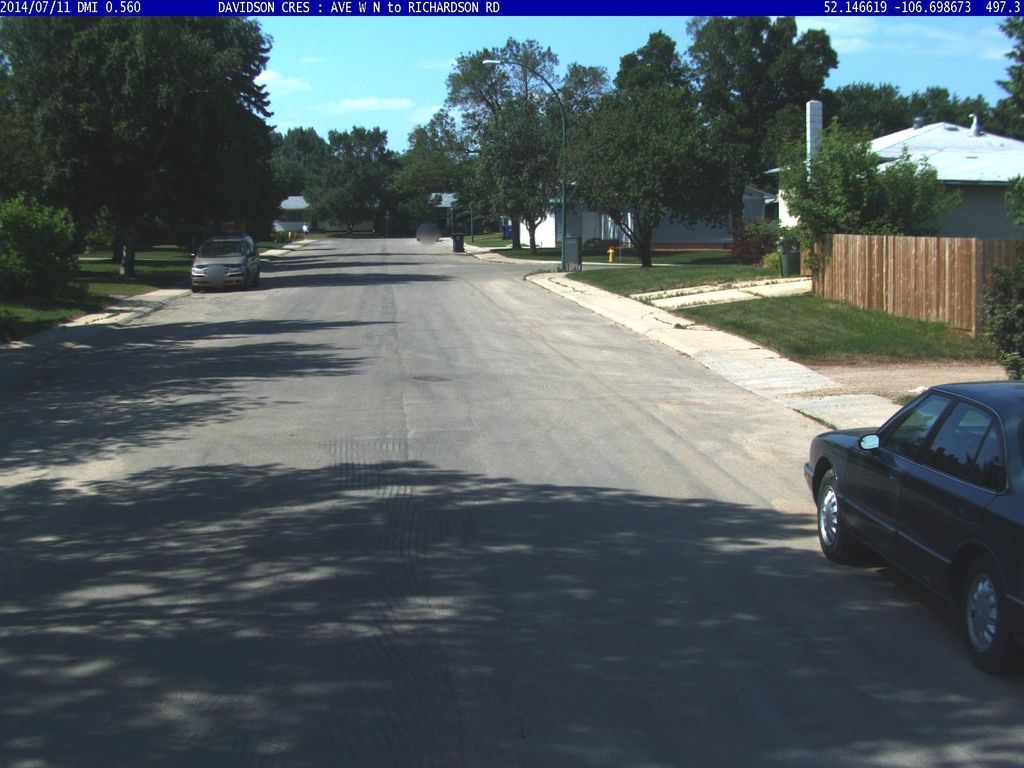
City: saskatoon